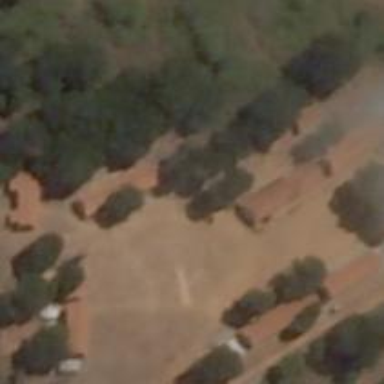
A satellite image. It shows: School.